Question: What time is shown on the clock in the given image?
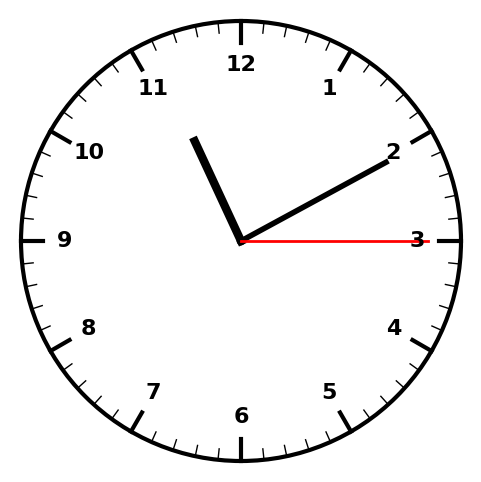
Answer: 11:10:15